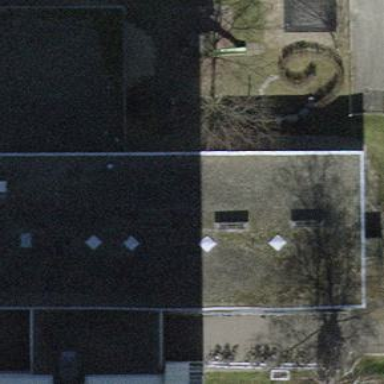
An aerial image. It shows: Flat-roofed retail building that serves as kindergarten.